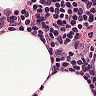
Metastatic tissue present: no